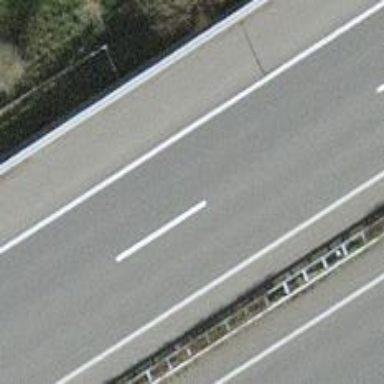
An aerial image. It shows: Asphalt motorway.